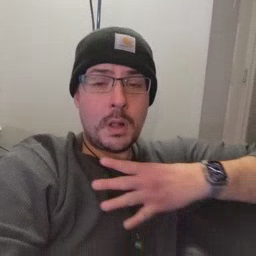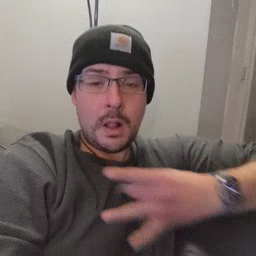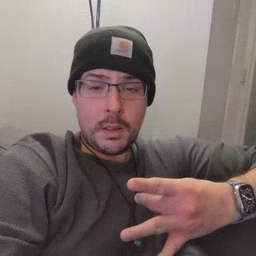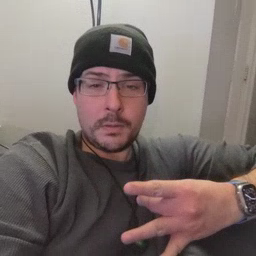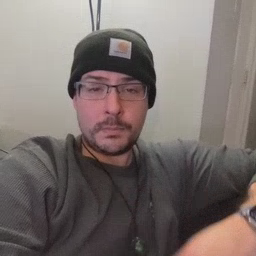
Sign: like